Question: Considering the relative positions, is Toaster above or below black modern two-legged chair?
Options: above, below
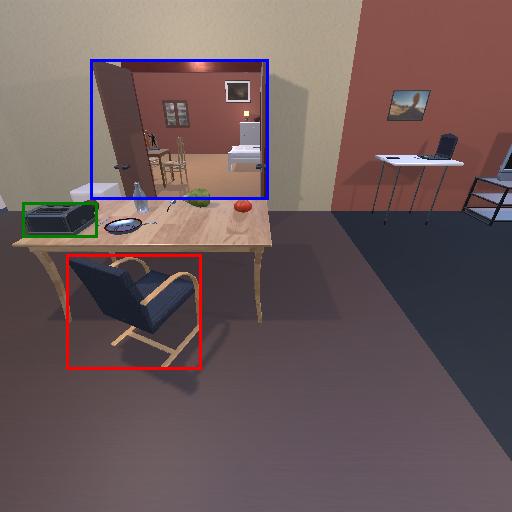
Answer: above